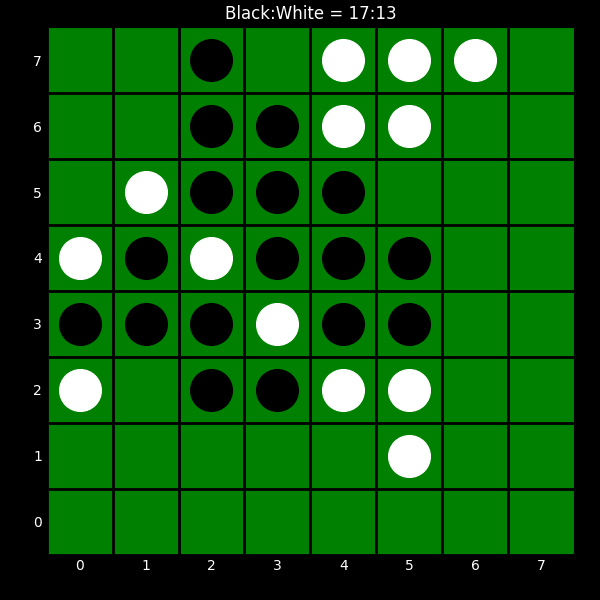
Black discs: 17
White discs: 13